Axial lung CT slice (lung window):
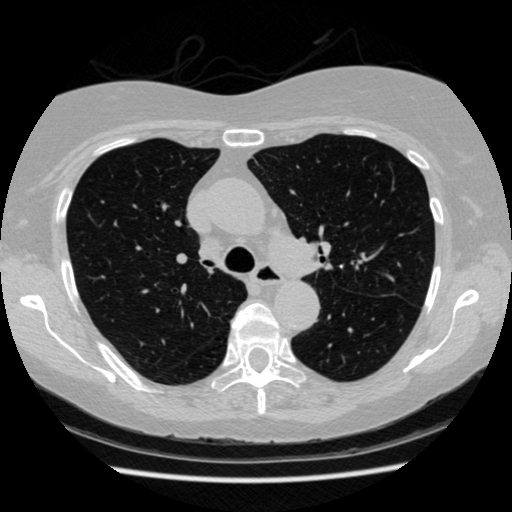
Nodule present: no